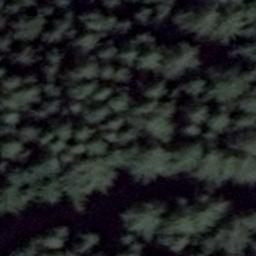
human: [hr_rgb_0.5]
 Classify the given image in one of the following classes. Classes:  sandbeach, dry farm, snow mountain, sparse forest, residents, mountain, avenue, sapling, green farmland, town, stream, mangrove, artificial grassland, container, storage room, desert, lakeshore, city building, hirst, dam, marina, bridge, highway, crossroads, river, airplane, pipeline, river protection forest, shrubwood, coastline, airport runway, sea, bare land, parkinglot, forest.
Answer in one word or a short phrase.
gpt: forest